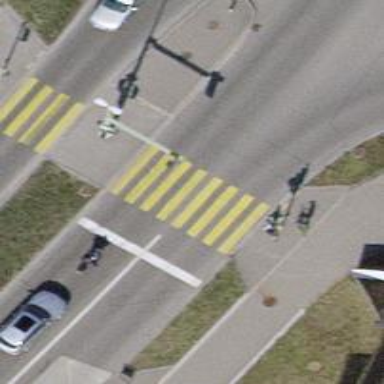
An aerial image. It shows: Crossing with traffic signals and zebra marking on the road. There is island at the crossing.